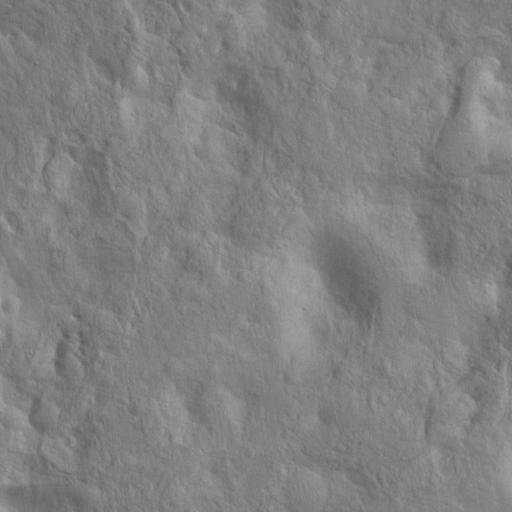
Classes present: Background, Cone